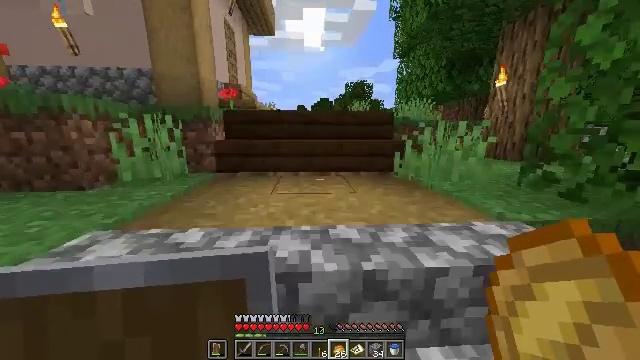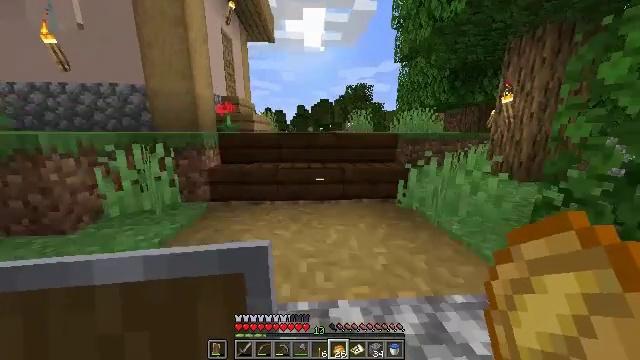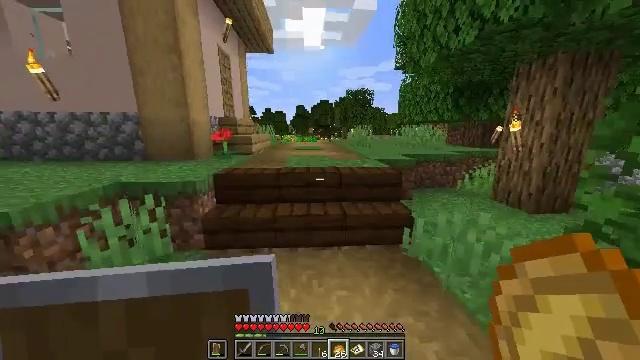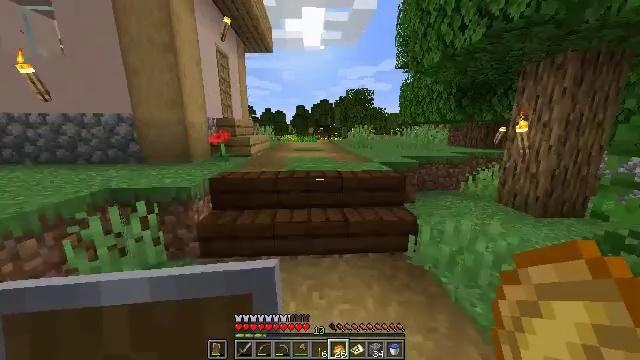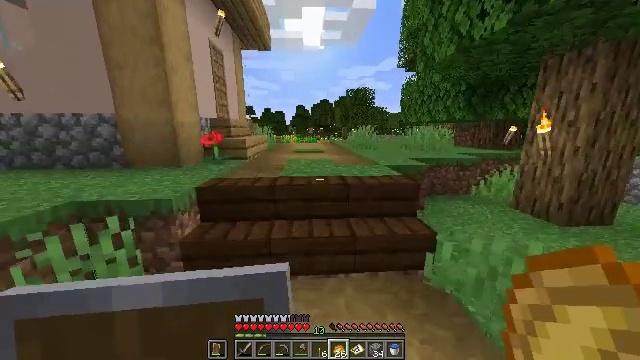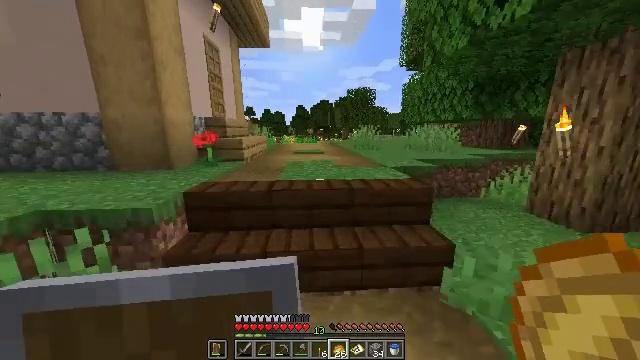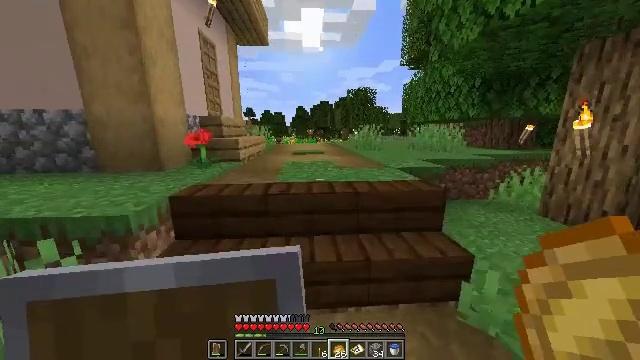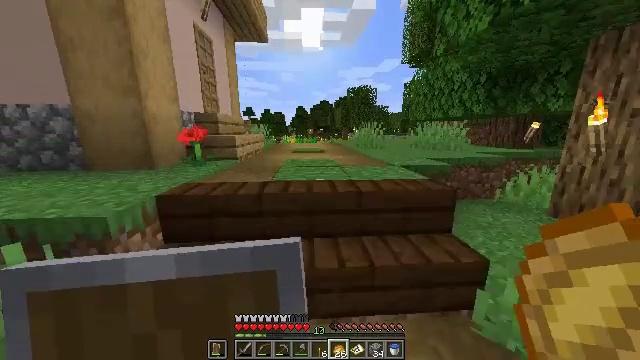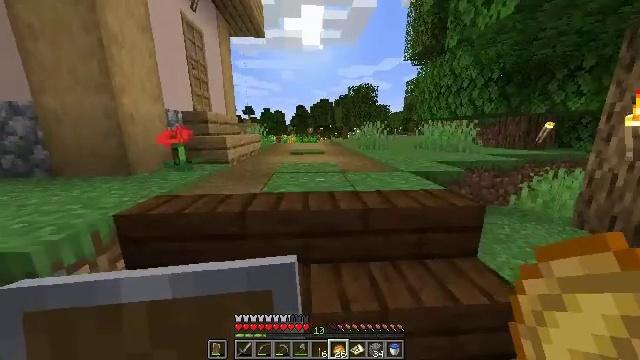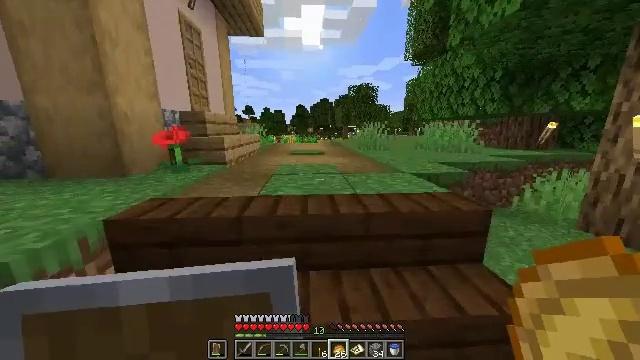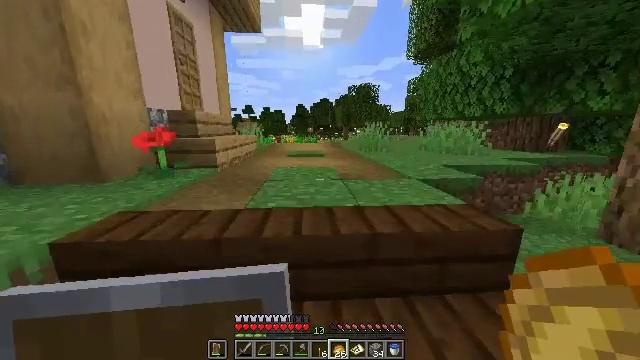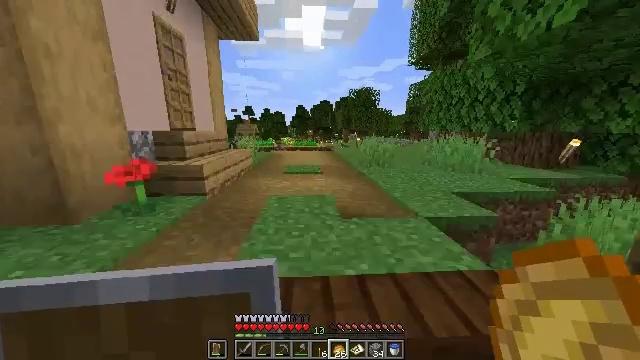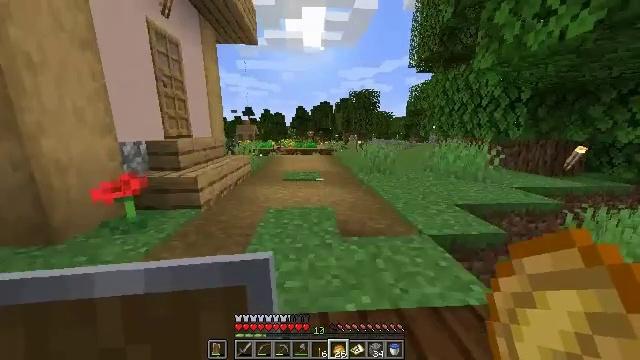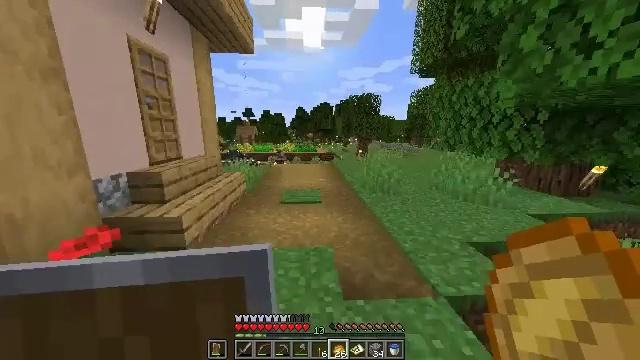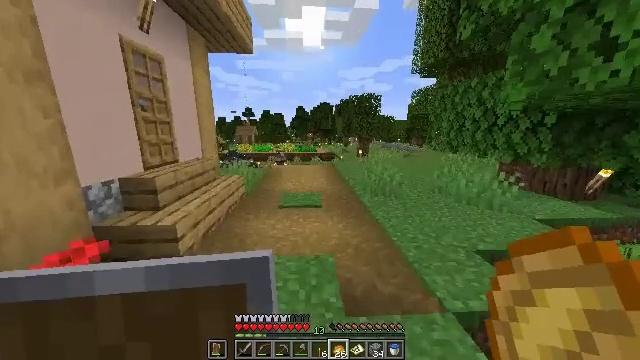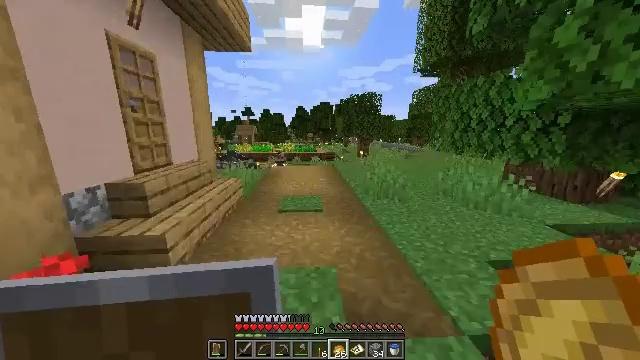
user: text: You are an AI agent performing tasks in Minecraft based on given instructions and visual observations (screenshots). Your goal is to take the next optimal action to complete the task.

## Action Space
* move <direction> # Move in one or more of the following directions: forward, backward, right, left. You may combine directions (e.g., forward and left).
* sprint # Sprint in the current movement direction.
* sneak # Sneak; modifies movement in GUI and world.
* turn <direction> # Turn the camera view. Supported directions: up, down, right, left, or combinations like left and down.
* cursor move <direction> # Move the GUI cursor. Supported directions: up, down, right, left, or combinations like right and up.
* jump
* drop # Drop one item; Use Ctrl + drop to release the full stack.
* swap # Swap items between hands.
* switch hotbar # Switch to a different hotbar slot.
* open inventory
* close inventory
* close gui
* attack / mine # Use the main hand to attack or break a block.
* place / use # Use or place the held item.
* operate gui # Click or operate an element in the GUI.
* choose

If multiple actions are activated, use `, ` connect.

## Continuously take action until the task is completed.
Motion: motion action
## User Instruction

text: Smash the anvil with a pickaxe.
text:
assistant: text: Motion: move forward
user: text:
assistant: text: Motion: move forward
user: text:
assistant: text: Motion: move forward
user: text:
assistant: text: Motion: move forward
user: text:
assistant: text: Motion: move forward
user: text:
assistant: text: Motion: move forward
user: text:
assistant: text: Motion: move forward
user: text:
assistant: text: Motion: move forward
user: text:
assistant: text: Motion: move forward, sprint
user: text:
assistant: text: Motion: move forward, sprint
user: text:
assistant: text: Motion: move forward, sprint
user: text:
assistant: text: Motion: move forward
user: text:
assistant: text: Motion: move forward
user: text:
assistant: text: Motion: move forward
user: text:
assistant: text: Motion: move forward
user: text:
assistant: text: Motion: move forward, turn right and down
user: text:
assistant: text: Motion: move forward, turn left
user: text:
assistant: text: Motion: move forward
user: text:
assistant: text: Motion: move forward
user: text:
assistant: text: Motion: move forward
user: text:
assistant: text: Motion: move forward, turn up
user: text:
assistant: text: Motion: move forward
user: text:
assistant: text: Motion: move forward, sprint
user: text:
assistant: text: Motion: move forward, sprint, turn left
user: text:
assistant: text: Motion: move forward
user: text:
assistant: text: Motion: move forward
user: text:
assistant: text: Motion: move forward
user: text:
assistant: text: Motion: move forward, turn down
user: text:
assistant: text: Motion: move forward, turn down
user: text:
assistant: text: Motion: move forward